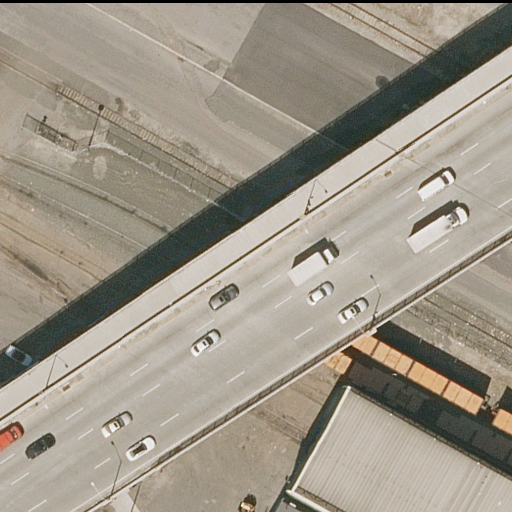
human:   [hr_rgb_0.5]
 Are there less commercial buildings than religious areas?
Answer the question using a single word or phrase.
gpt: no

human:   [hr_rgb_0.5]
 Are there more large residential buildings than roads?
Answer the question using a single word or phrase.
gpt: no

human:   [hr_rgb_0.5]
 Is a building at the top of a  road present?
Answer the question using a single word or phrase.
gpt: no

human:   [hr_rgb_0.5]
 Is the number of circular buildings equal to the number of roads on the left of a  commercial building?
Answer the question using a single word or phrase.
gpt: yes

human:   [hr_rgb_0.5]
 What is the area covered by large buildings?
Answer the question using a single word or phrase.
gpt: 0m2

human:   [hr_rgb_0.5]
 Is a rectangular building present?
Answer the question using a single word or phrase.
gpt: yes

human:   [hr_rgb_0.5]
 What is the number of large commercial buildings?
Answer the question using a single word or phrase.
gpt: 0

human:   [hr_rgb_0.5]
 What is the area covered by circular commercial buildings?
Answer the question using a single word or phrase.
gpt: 0m2

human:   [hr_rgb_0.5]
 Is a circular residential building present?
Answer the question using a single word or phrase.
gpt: no

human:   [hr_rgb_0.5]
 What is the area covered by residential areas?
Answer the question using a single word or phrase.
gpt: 0m2

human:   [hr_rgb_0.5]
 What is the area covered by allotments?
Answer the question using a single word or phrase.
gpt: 0m2

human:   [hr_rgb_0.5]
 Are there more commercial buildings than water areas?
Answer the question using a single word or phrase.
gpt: no

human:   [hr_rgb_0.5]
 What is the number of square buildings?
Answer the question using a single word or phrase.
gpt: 0

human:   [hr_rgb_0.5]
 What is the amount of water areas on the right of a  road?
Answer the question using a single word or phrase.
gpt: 0

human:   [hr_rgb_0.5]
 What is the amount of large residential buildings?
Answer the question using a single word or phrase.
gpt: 0

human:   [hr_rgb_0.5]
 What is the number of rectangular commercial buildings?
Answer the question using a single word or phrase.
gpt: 0

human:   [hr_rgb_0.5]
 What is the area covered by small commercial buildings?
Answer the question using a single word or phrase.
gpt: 0m2

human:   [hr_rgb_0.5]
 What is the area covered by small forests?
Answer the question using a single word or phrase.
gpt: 0m2

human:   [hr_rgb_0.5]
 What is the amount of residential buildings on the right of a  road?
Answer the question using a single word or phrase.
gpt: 2

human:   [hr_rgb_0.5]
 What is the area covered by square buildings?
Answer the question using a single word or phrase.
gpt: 0m2

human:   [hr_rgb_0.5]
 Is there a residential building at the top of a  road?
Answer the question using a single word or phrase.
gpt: no

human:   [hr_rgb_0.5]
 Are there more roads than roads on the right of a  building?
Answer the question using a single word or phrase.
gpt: yes

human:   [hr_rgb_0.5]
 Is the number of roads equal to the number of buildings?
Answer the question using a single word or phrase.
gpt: no

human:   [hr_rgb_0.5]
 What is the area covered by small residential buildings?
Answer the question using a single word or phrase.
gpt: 4m2

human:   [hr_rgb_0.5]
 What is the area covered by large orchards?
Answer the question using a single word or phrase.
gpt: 0m2

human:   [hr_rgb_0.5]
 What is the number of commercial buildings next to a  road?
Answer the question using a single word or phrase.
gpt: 0

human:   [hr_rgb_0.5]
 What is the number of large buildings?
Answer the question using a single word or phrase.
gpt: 0

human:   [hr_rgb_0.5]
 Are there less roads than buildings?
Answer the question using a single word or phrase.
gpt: no

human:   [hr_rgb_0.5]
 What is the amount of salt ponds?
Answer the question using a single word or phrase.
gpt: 0

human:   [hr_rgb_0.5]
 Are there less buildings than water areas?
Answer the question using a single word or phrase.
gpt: no

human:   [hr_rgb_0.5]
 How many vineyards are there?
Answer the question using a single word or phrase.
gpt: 0

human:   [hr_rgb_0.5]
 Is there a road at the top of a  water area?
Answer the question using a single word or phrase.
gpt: no

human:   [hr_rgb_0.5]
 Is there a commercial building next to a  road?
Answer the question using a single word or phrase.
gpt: no

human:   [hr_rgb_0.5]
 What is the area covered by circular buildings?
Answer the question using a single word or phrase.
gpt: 0m2

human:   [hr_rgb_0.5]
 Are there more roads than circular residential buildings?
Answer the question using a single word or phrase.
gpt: yes

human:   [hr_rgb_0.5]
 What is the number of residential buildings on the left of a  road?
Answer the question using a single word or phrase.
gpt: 0